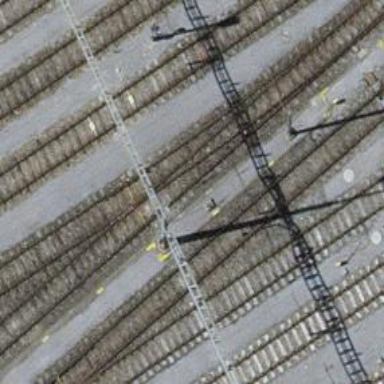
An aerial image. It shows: Railway switch.